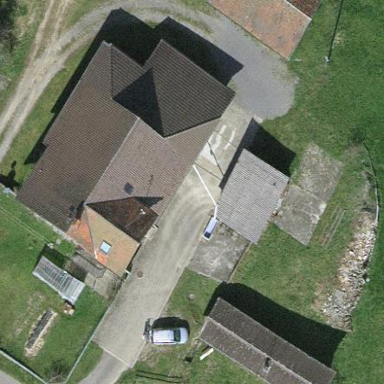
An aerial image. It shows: Farmyard area.